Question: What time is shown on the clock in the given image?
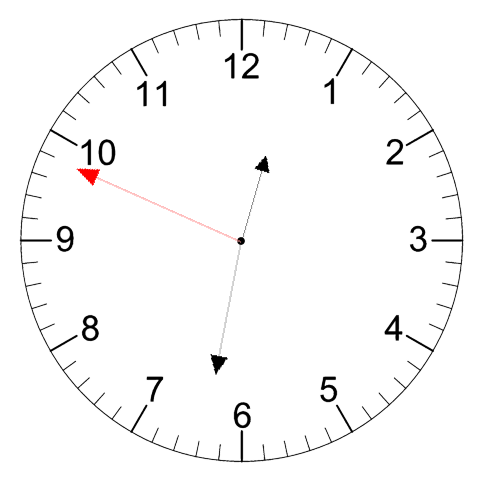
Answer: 12:31:49